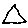
Label: triangle